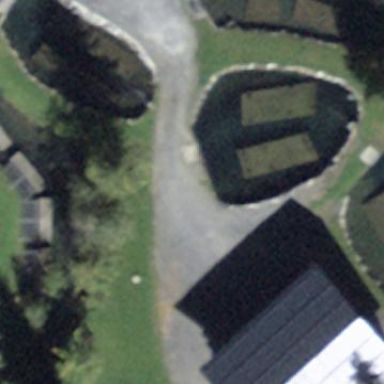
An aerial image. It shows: Pond surrounded by natural water.